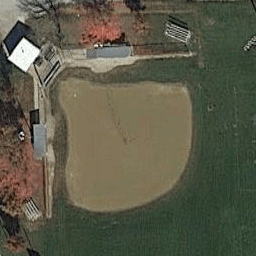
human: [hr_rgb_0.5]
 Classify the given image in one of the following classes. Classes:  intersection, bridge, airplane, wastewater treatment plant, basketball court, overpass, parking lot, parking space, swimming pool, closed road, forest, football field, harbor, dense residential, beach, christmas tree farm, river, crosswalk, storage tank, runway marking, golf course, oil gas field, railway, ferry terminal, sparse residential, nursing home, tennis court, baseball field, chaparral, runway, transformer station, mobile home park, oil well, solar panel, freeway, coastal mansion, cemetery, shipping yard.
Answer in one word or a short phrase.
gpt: baseball field